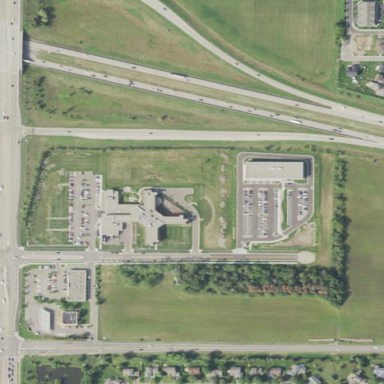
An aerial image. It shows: Healthcare facility identified as hospital.